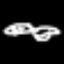
Label: frog